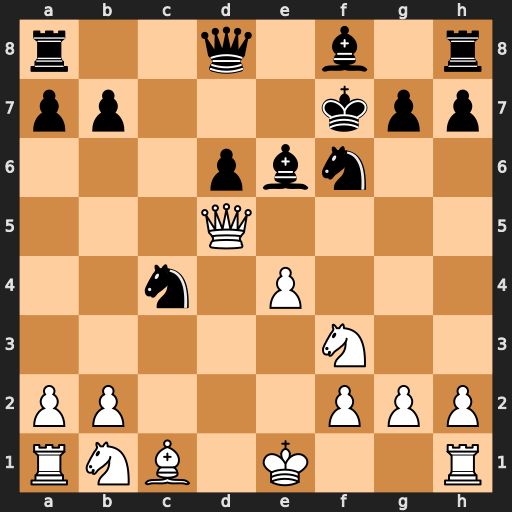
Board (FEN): r2q1b1r/pp3kpp/3pbn2/3Q4/2n1P3/5N2/PP3PPP/RNB1K2R
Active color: w
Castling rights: KQ
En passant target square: -
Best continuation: Ng5+ Kg6 Qxe6